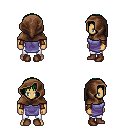
a pixel art fantasy rpg character, male body template, human, tanned skin, chain tabard jacket, white pants, green plain hairstyle, cloth hood, cloth bracers, brown shoes, four views (front, back, left, right), 2x2 character sprite sheet, small pixel art, hard edges, no anti-aliasing